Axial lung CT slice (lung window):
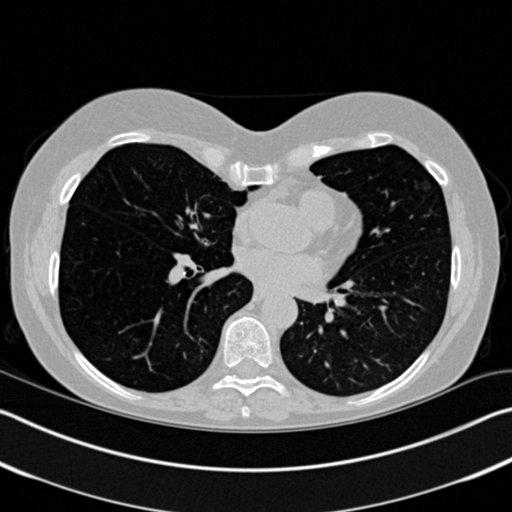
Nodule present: no